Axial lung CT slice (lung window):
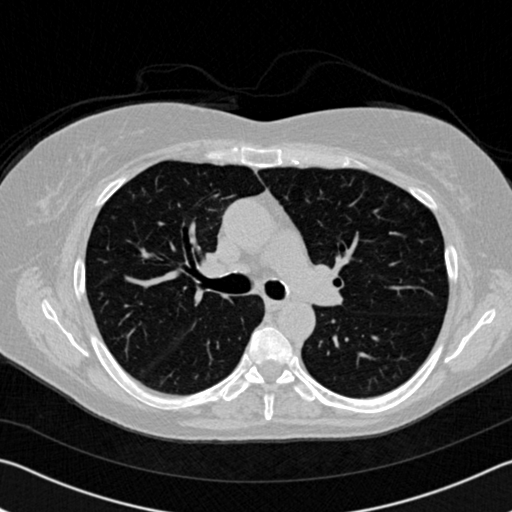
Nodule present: no